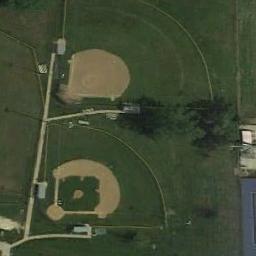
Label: baseball_diamond